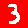
Digit: 3